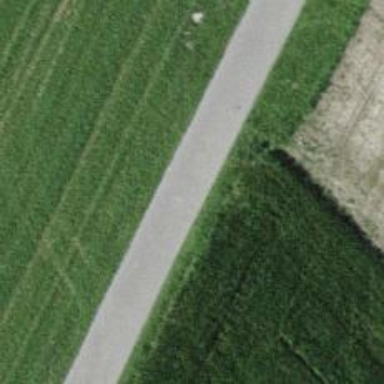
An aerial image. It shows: Paved track with grade 1 surface.